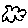
Label: cloud